Field crop: tomato
Growth stage: 1
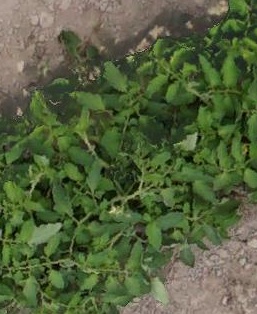
Species: tomato